Question: I am working on a LAN based solution with a "server" that has to control a number of "players"
My protocol of choice is UDP because its easy, I do not need connections, my traffic consists only of short commands from time to time and I want to use a mix of broadcast messages for syncing and single target messages for player individual commands.
Multicast TCP would be an alternative, but its more complicated, not exactly suited for the task and often not well supported by hardware.
Unfortunately I am running into a strange problem:
Any datagram sent short time afterwards to the same ip is received.
But if i wait some time (a few minutes) the first "sendto" is lost again.
Broadcast datagrams always work.
Local sends (to the same computer) always work.
I presume the operating system or the router/switch has some translation table from IP to MAC addresses which gets forgotten when not being used for some minutes and that unfortunately causes datagrams to be lost.
I could observe that behaviour with different router/switch hardware, so my suspect is the windows networking layer.
I know that UDP is by definition "unreliable" but I cannot believe that this goes so far that even if the physical connection is working and everything is well defined packets can get lost. Then it would be literally worthless.
Technically I am opening an UDP Socket,
bind it to a port and INADRR_ANY.
Then I am using "sendto" and "recvfrom".
I never do a connect - I dont want to because I have several players. As far as I know UDP should work without connect.
My current workaround is that I regularly send dummy datagrams to all specific player ips - that solves the problem but its somehow "unsatisfying"
Does anybody know that problem? Where does it come from? How can I solve it?
Edit:
I boiled it down to the following test program:
'''
int _tmain(int argc, _TCHAR* argv[])
{
WSADATA wsaData;
WSAStartup(MAKEWORD(2, 2), &wsaData);
SOCKET Sock = socket(AF_INET, SOCK_DGRAM, IPPROTO_UDP);
SOCKADDR_IN Local = {0};
Local.sin_family = AF_INET;
Local.sin_addr.S_un.S_addr = htonl(INADDR_ANY);
Local.sin_port = htons(1234);
bind(Sock, (SOCKADDR*)&Local, sizeof(Local));
printf("Press any key to send...
");
int Ret, i = 0;
char Buf[4096];
SOCKADDR_IN Remote = {0};
Remote.sin_family = AF_INET;
Remote.sin_addr.S_un.S_addr = inet_addr("192.168.1.12"); // Replace this with a valid LAN IP which is not the hosts one
Remote.sin_port = htons(1235);
while(true) {
_getch();
sprintf(Buf, "ping %d", ++i);
printf("Multiple sending "%s"
", Buf);
// Ret = connect(Sock, (SOCKADDR*)&Remote, sizeof(Remote));
// if (Ret == SOCKET_ERROR) printf("Connect Error!
", Buf);
Ret = sendto(Sock, Buf, strlen(Buf), 0, (SOCKADDR*)&Remote, sizeof(Remote));
if (Ret != strlen(Buf)) printf("Send Error!
", Buf);
Ret = sendto(Sock, Buf, strlen(Buf), 0, (SOCKADDR*)&Remote, sizeof(Remote));
if (Ret != strlen(Buf)) printf("Send Error!
", Buf);
Ret = sendto(Sock, Buf, strlen(Buf), 0, (SOCKADDR*)&Remote, sizeof(Remote));
if (Ret != strlen(Buf)) printf("Send Error!
", Buf);
}
return 0;
'''
The Program opens an UDP Socket, and sends 3 datagrams in a row on every keystroke to a specific IP.
Run that whith wireshark observing your UDP traffic, press a key, wait a while and press a key again.
You do not need a receiver on the remote IP, makes no difference, except you wont get the black marked "not reachable" packets.
This is what you get:

As you can see the first sending initiated a ARP search for the IP. While that search was pending the first 2 of the 3 successive sends were lost.
The second keystroke (after the IP search was complete) properly sent 3 messages.
You may now repeat sending messages and it will work until you wait (about a minute until the adress translation gets lost again) then you will see dropouts again.
Well, that surprises me and makes me a little bit sad, because it means that I have to live with my current workaround or implement an ACK system that only sends one message at a time and then waits for reply - which would not be easy any more and imply many difficulties.
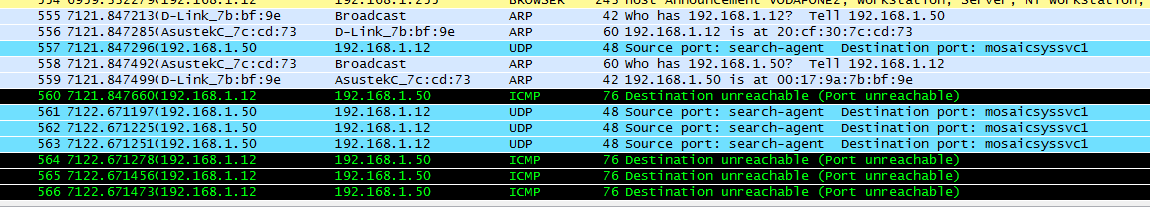
Answer: I'm posting this long after it's been answered by others, but it's directly related.
Winsock drops UDP packets if there's no ARP entry for the destination address (or the gateway for the destination).
Thus it's quite likely some of the first UDP packet gets dropped as at that time there's no ARP entry - and unlike most other operating systems, winsock only queues 1 packet while the the ARP request completes.
This is documented <URL>:
> ARP queues only one outbound IP datagram for a specified destination
address while that IP address is being resolved to a MAC address. If a
UDP-based application sends multiple IP datagrams to a single
destination address without any pauses between them, some of the
datagrams may be dropped if there is no ARP cache entry already
present. An application can compensate for this by calling the
Iphlpapi.dll routine SendArp() to establish an ARP cache entry, before
sending the stream of packets.
The same behavior can be observed on <URL>:
> When an interface requests a mapping for an address not
in the cache, ARP queues the message which requires the
mapping and broadcasts a message on the associated associated
network requesting the address mapping. If a response is
provided, the new mapping is cached and any pending message is
transmitted. ARP will queue at most one packet while waiting
for a response to a mapping request; only the most recently
''transmitted'' packet is kept.